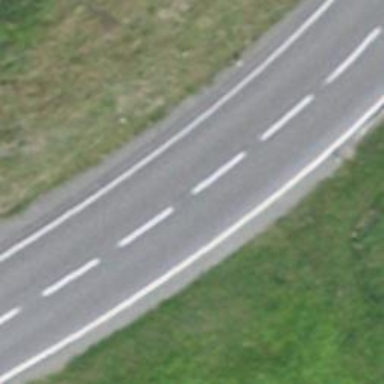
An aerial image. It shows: Primary highway.